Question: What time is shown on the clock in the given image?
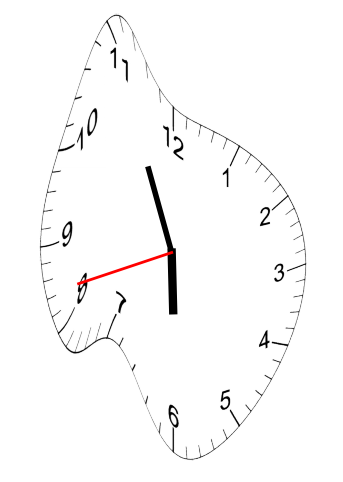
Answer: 05:55:42